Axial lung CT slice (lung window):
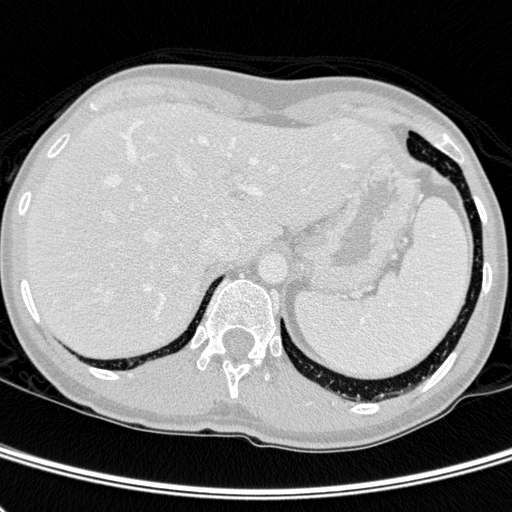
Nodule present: no